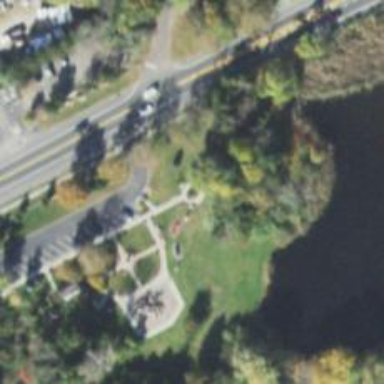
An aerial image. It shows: Memorial site with historic significance.